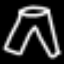
Label: pants